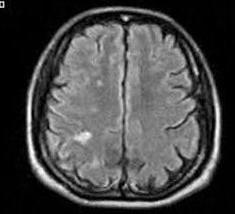
Label: notumor